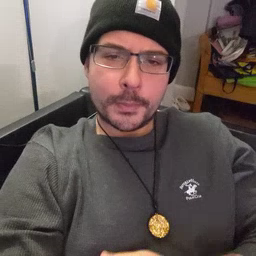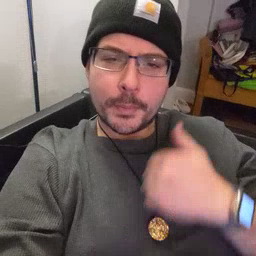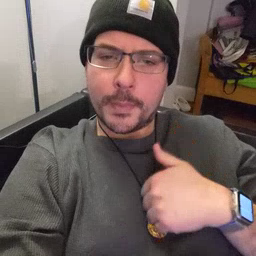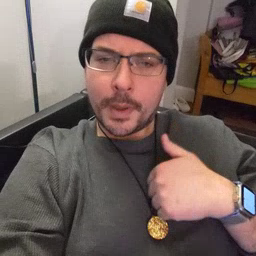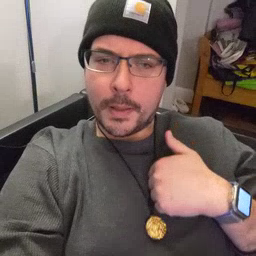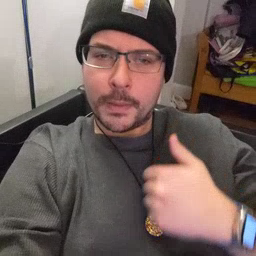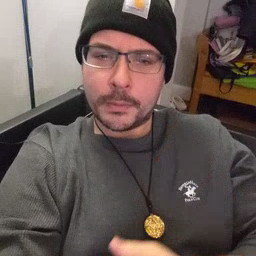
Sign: bath